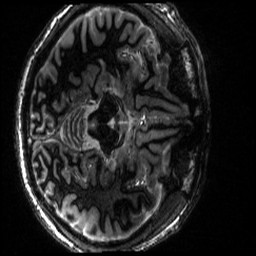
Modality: MP2RAGE
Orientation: axial
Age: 20
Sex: male
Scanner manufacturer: siemens
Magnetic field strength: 6.98 T
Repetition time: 6 s
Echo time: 0.00283 s